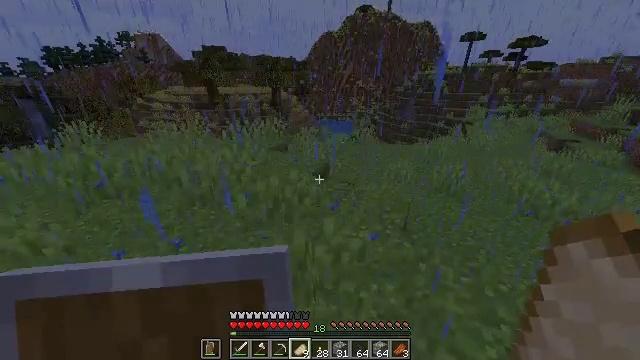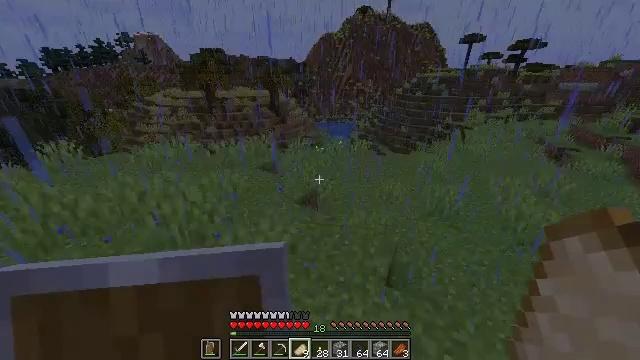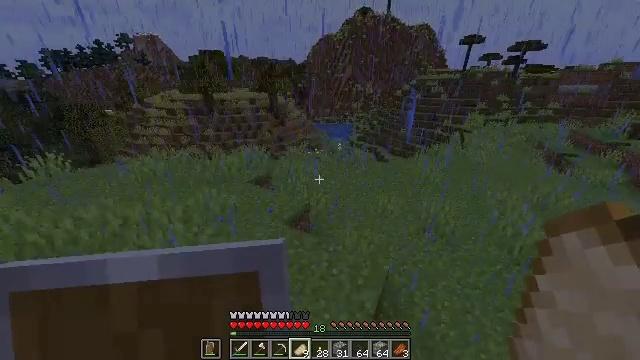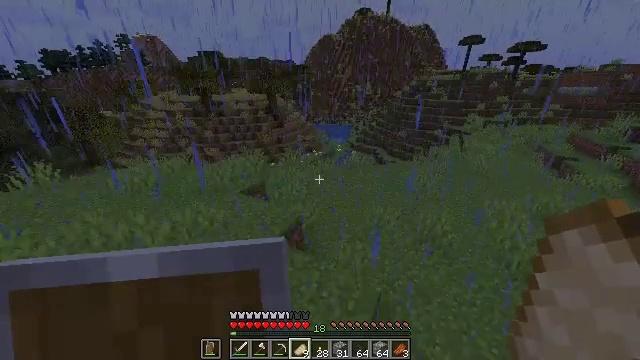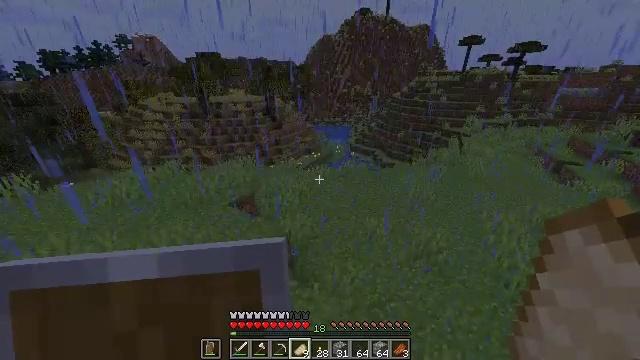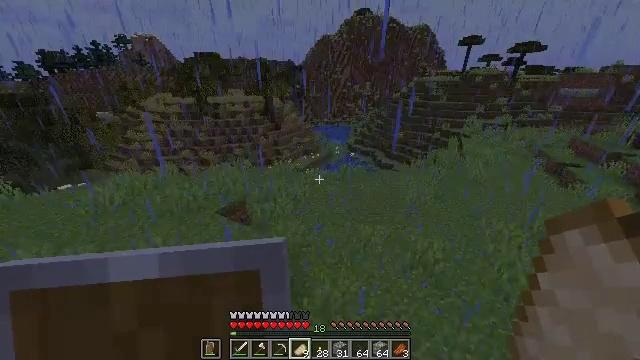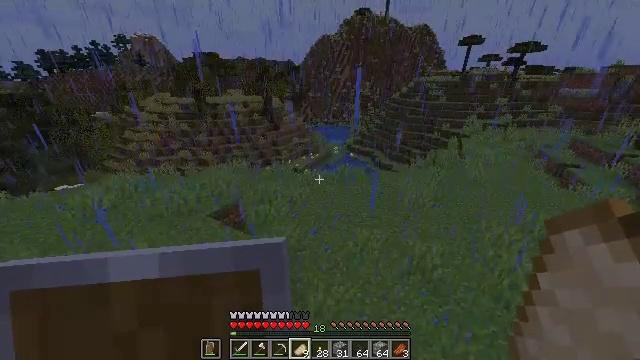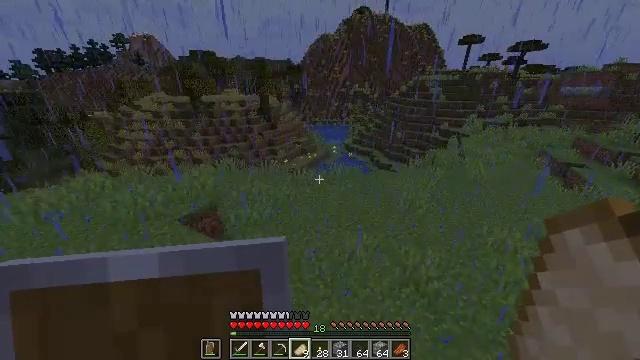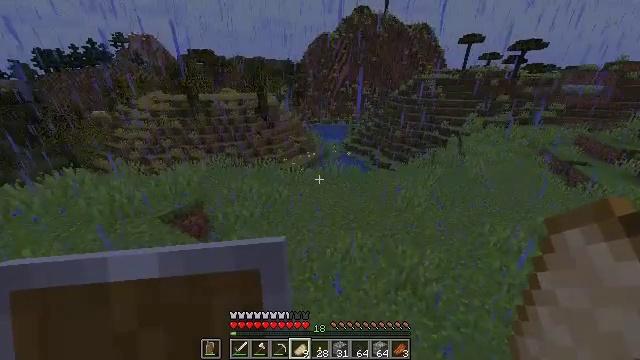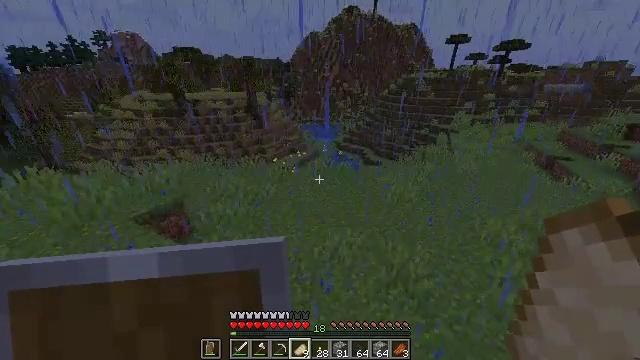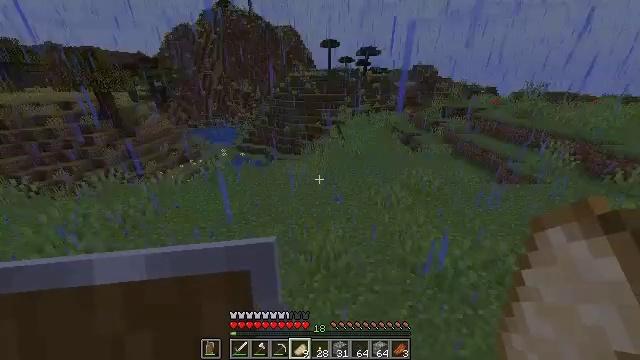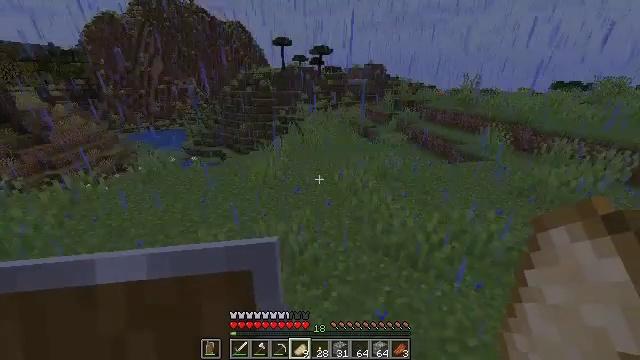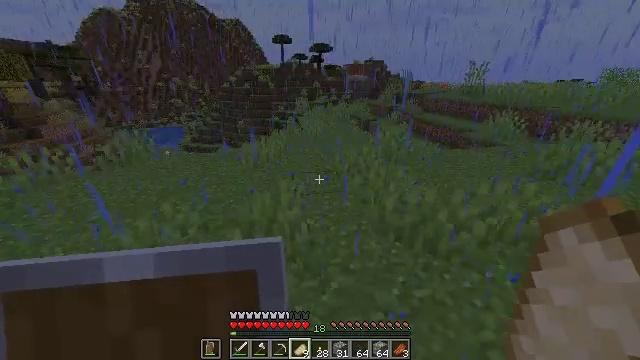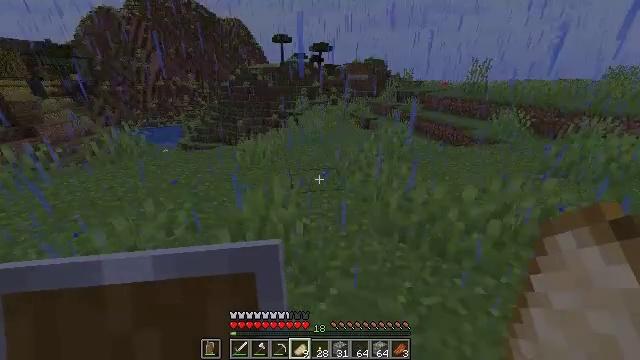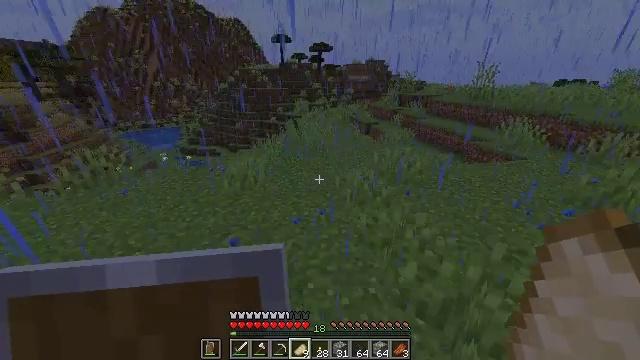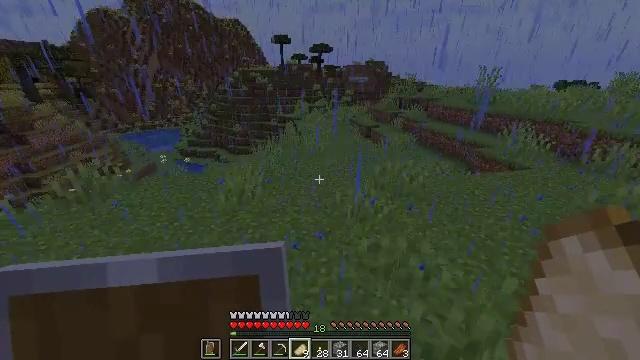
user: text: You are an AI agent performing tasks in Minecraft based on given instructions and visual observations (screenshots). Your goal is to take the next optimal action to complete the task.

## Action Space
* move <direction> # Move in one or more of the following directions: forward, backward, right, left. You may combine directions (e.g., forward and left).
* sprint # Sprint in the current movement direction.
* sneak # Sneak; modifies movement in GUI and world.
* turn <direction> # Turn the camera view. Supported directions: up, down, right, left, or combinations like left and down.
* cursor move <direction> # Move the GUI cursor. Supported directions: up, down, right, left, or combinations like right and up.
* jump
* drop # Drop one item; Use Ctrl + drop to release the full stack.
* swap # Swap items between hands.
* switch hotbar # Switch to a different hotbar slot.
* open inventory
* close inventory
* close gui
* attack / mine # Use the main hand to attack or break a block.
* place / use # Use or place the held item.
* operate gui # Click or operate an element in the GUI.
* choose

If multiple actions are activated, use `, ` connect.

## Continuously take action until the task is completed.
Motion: motion action
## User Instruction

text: Drop an apple.
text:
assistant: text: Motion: move forward and move right, jump
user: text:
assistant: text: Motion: move forward and move right, jump
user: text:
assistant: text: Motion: move forward and move right, jump
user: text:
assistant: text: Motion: move forward and move right, jump
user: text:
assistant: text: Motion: move forward and move right, jump
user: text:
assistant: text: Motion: move forward and move right, jump
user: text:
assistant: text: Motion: move forward and move right, jump
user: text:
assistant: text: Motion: move forward and move right, jump
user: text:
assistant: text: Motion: move forward and move right, turn right, jump
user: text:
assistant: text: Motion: move forward and move right, turn right, jump
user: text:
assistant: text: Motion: move forward and move right, turn right, jump
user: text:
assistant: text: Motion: move forward, jump
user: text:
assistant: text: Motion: move forward, jump
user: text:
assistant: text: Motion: move forward, jump
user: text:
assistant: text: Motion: move forward, jump
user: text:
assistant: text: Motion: move forward, jump
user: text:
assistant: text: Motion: move forward, jump
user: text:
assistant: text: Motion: move forward, jump
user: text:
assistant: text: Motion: move forward, turn right and up, jump
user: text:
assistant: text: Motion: move forward, turn right, jump
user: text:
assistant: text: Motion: move forward, jump
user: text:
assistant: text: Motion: move forward, jump
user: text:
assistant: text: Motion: move forward, jump
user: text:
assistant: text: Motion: move forward, jump
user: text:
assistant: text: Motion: move forward, jump
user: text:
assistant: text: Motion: move forward, jump
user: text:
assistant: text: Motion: move forward, jump
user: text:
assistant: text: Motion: move forward, jump
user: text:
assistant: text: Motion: move forward, jump
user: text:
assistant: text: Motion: move forward, jump